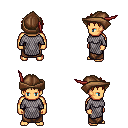
a pixel art fantasy rpg character, male body template, human, tanned skin, chain mail, robe skirt, brunette bedhead hairstyle, leather cap, four views (front, back, left, right), 2x2 character sprite sheet, small pixel art, hard edges, no anti-aliasing